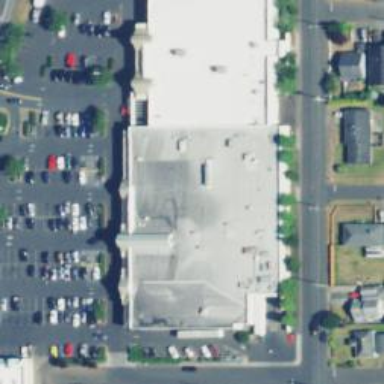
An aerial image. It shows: Retail area.